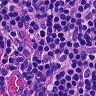
Metastatic tissue present: no